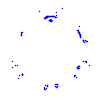
Particle: pion